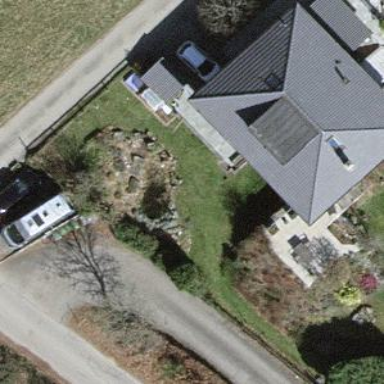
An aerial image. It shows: Simple house.